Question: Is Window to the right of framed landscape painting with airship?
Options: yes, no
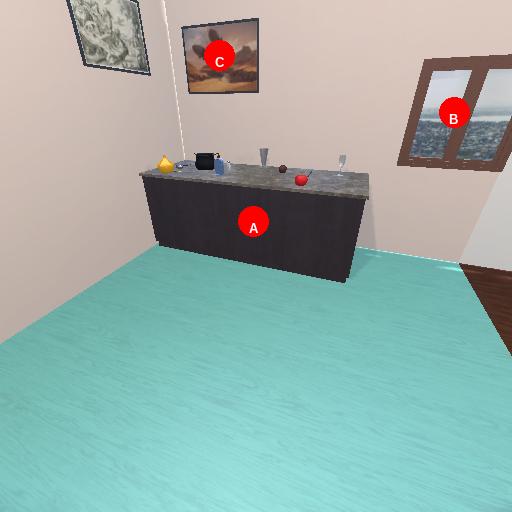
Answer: yes